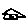
Label: house